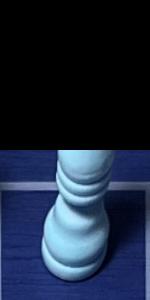
Label: Bishop_White